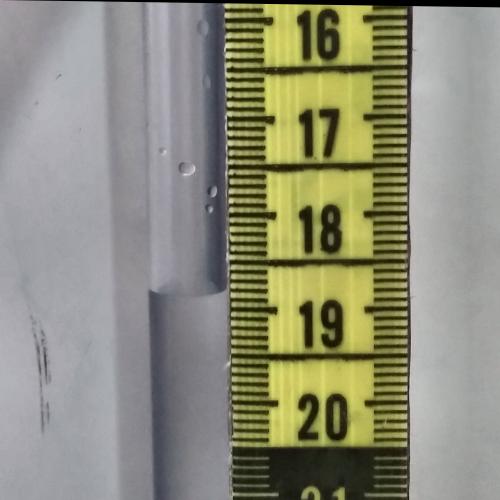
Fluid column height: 18.8 cm